Current action and preconditions to check: trajectory_clear

Your task: For each precondition in the list above, predict whether it will hold at this action.

Consider the current scene as observed from the mobile robot's camera, and analyze the predicted future states of all dynamic agents (e.g., people, animals, vehicles, or any moving entities) within the NEXT SECOND.

IMPORTANT: Only answer "very likely" if you are absolutely certain—based on strong, clear evidence—that a dynamic agent will violate the precondition in the predicted future state. Do NOT answer "very likely" for unlikely, ambiguous, or low-probability risks.

Ask yourself for each precondition: Is there a high probability, with clear and convincing evidence, that the predicted future states of any dynamic agent will interfere with the predicted future state of the currently executing action within the NEXT SECOND, causing that precondition to fail?

Assess the risk level based on these predictions. Use "likely" or "very likely" if motions create a clear risk of interference.

Use "neutral" or "improbable" if agents are nearby but their predicted paths are clearly diverging or non-conflicting.

Failure Risk Categories: "very improbable", "improbable", "neutral", "likely", "very likely"

Answer Format: Output ONLY the probability_of_failure value from these categories: "very improbable", "improbable", "neutral", "likely", "very likely"

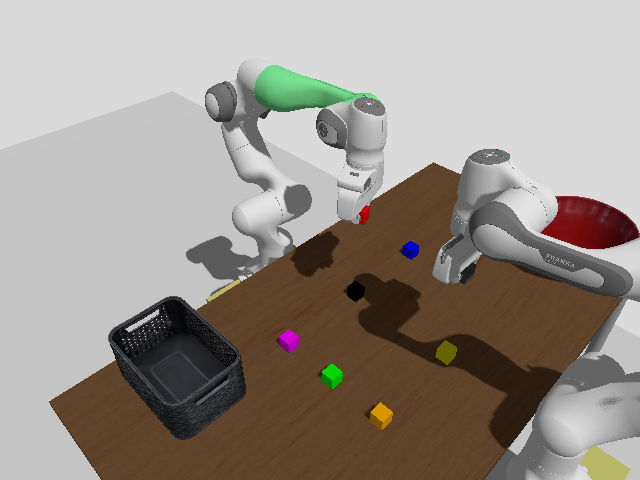

Answer: improbable